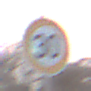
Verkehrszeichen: Geschwindigkeit30
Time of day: SunriseSunset
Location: Outdoor (Nature)
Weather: Clear
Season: NotSpecified
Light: Natural